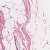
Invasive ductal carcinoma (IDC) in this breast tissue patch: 0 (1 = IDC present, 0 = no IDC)